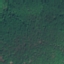
Land use / land cover: Forest